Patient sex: M
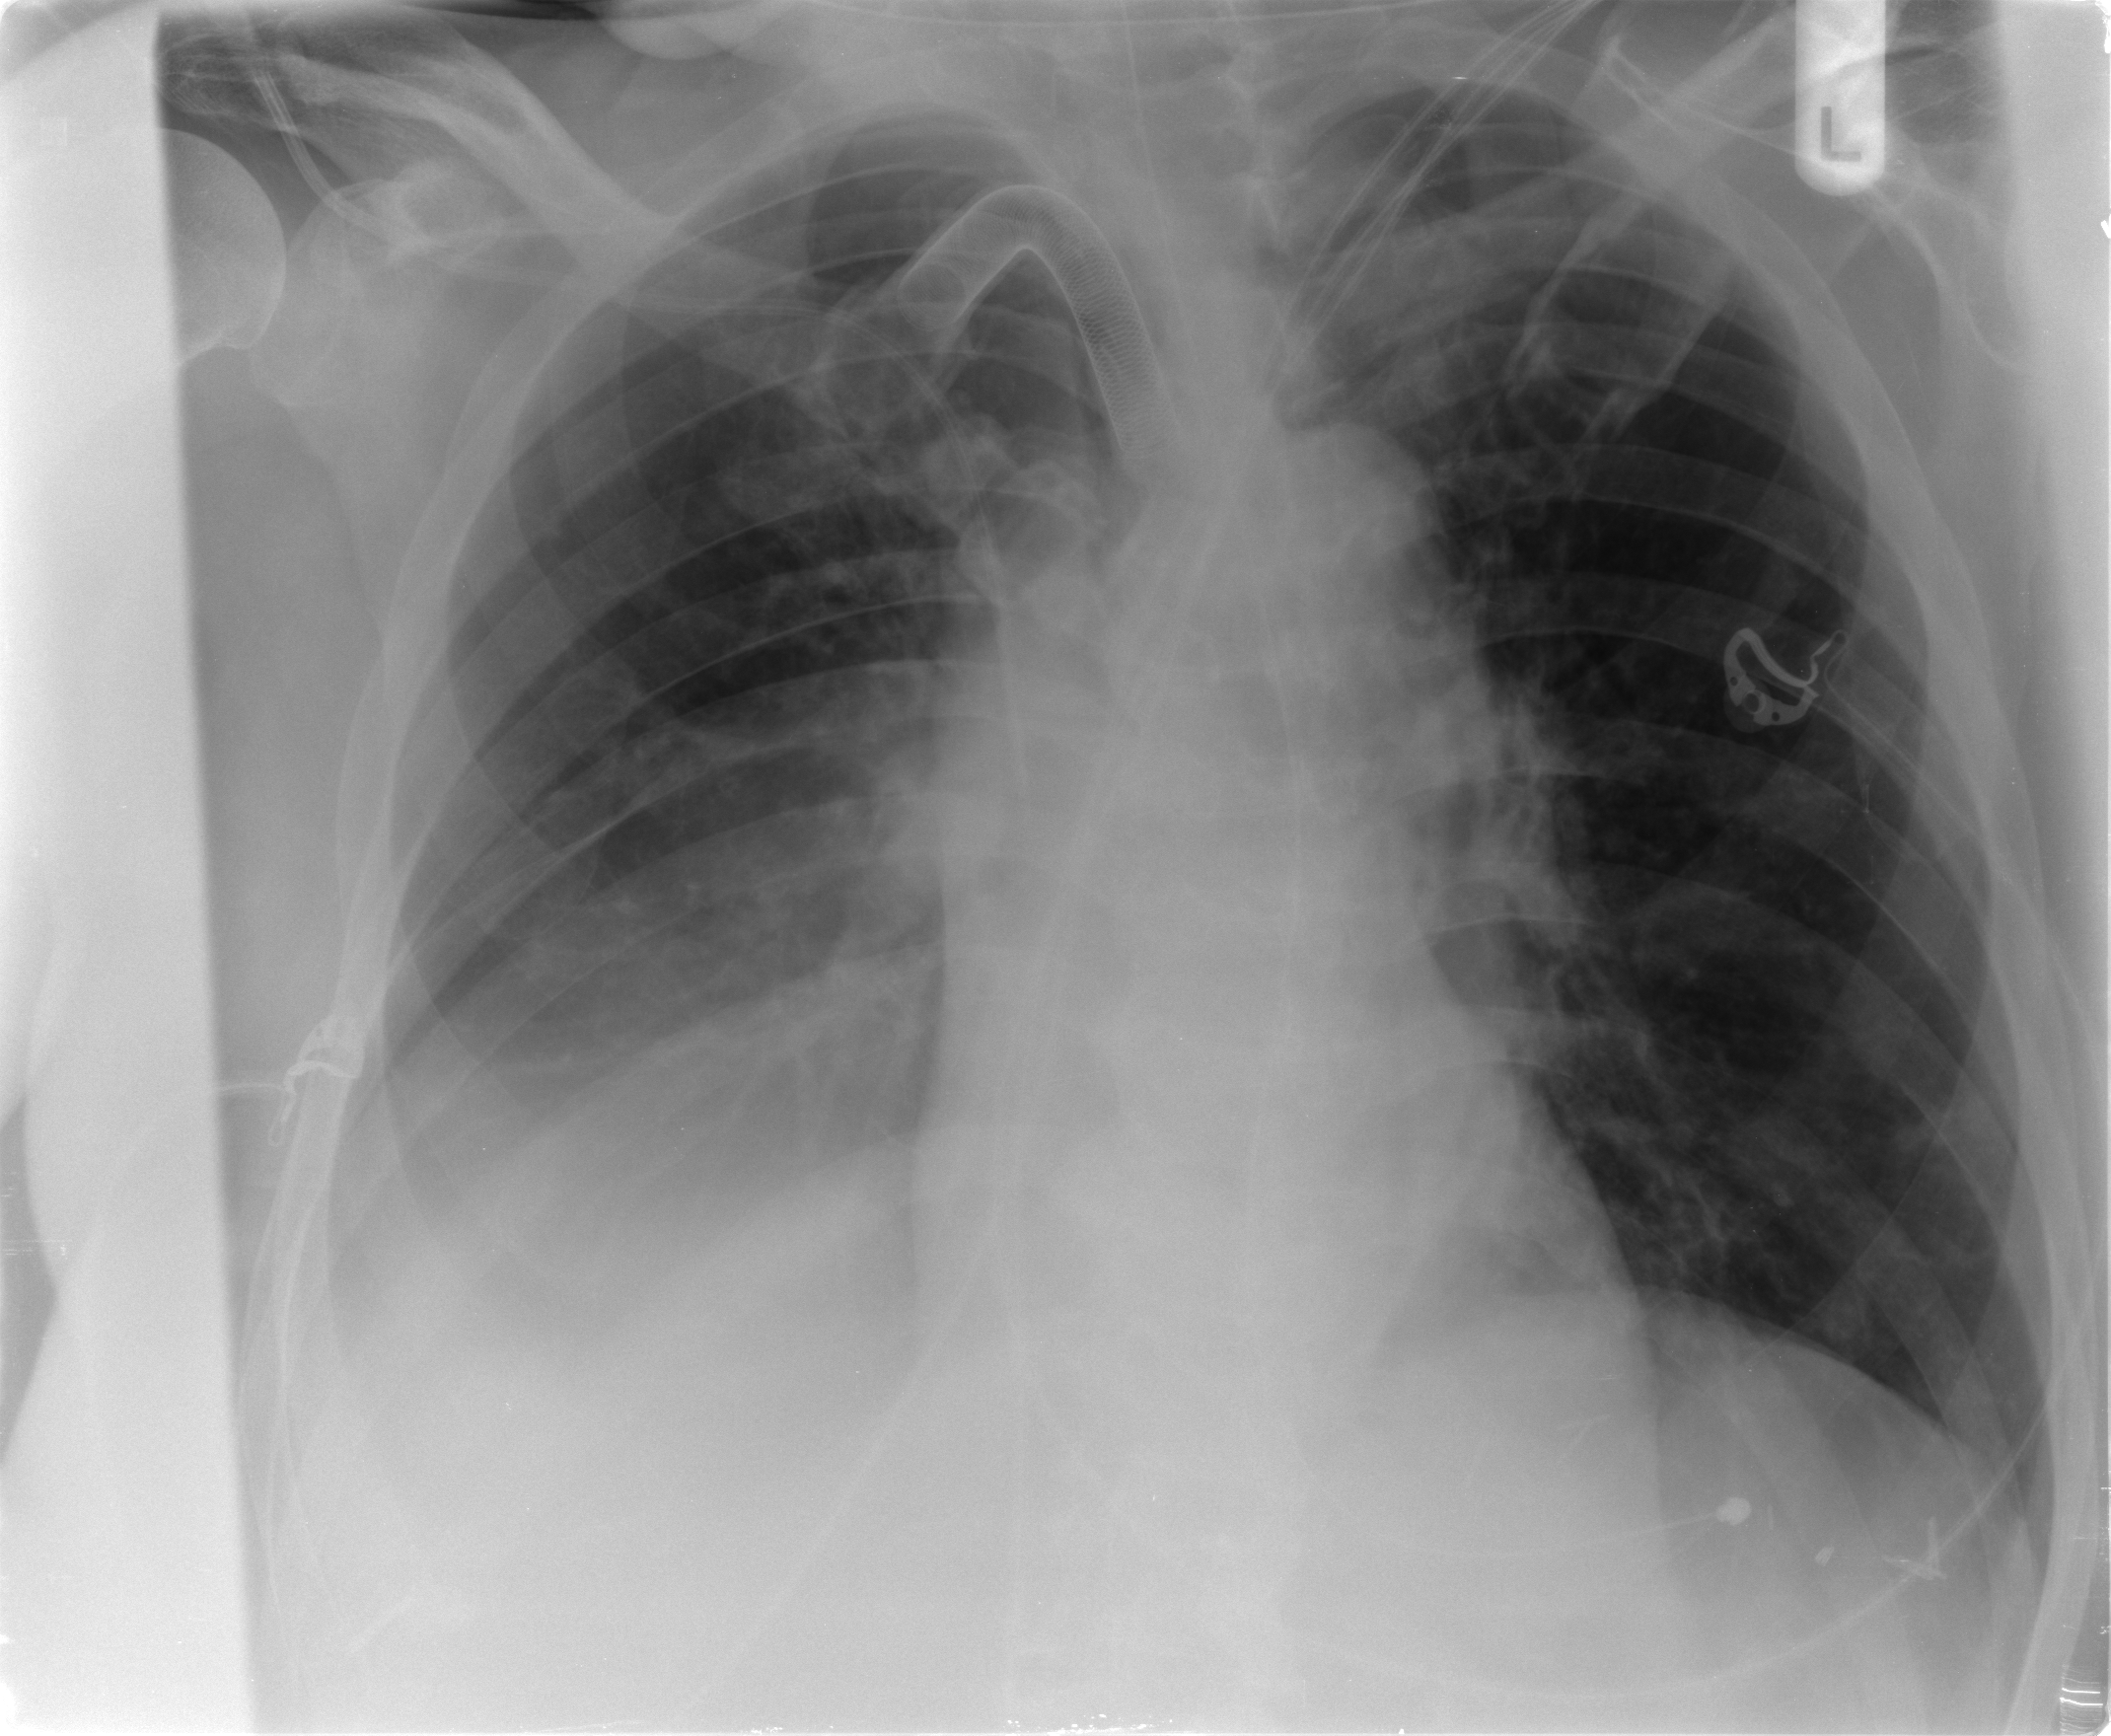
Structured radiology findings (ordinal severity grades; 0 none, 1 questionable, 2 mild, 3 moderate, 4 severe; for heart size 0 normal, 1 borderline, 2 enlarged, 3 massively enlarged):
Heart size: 0
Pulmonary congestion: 0
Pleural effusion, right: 2
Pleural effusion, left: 0
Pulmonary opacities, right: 0
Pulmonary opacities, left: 0
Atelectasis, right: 2
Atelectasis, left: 1